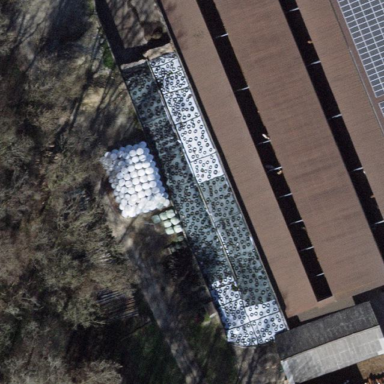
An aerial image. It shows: View of roof of building.